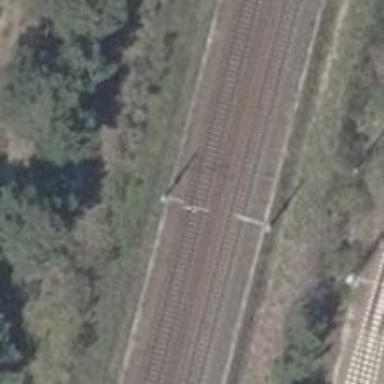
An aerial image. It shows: Milestone along the railway track with catenary mast.